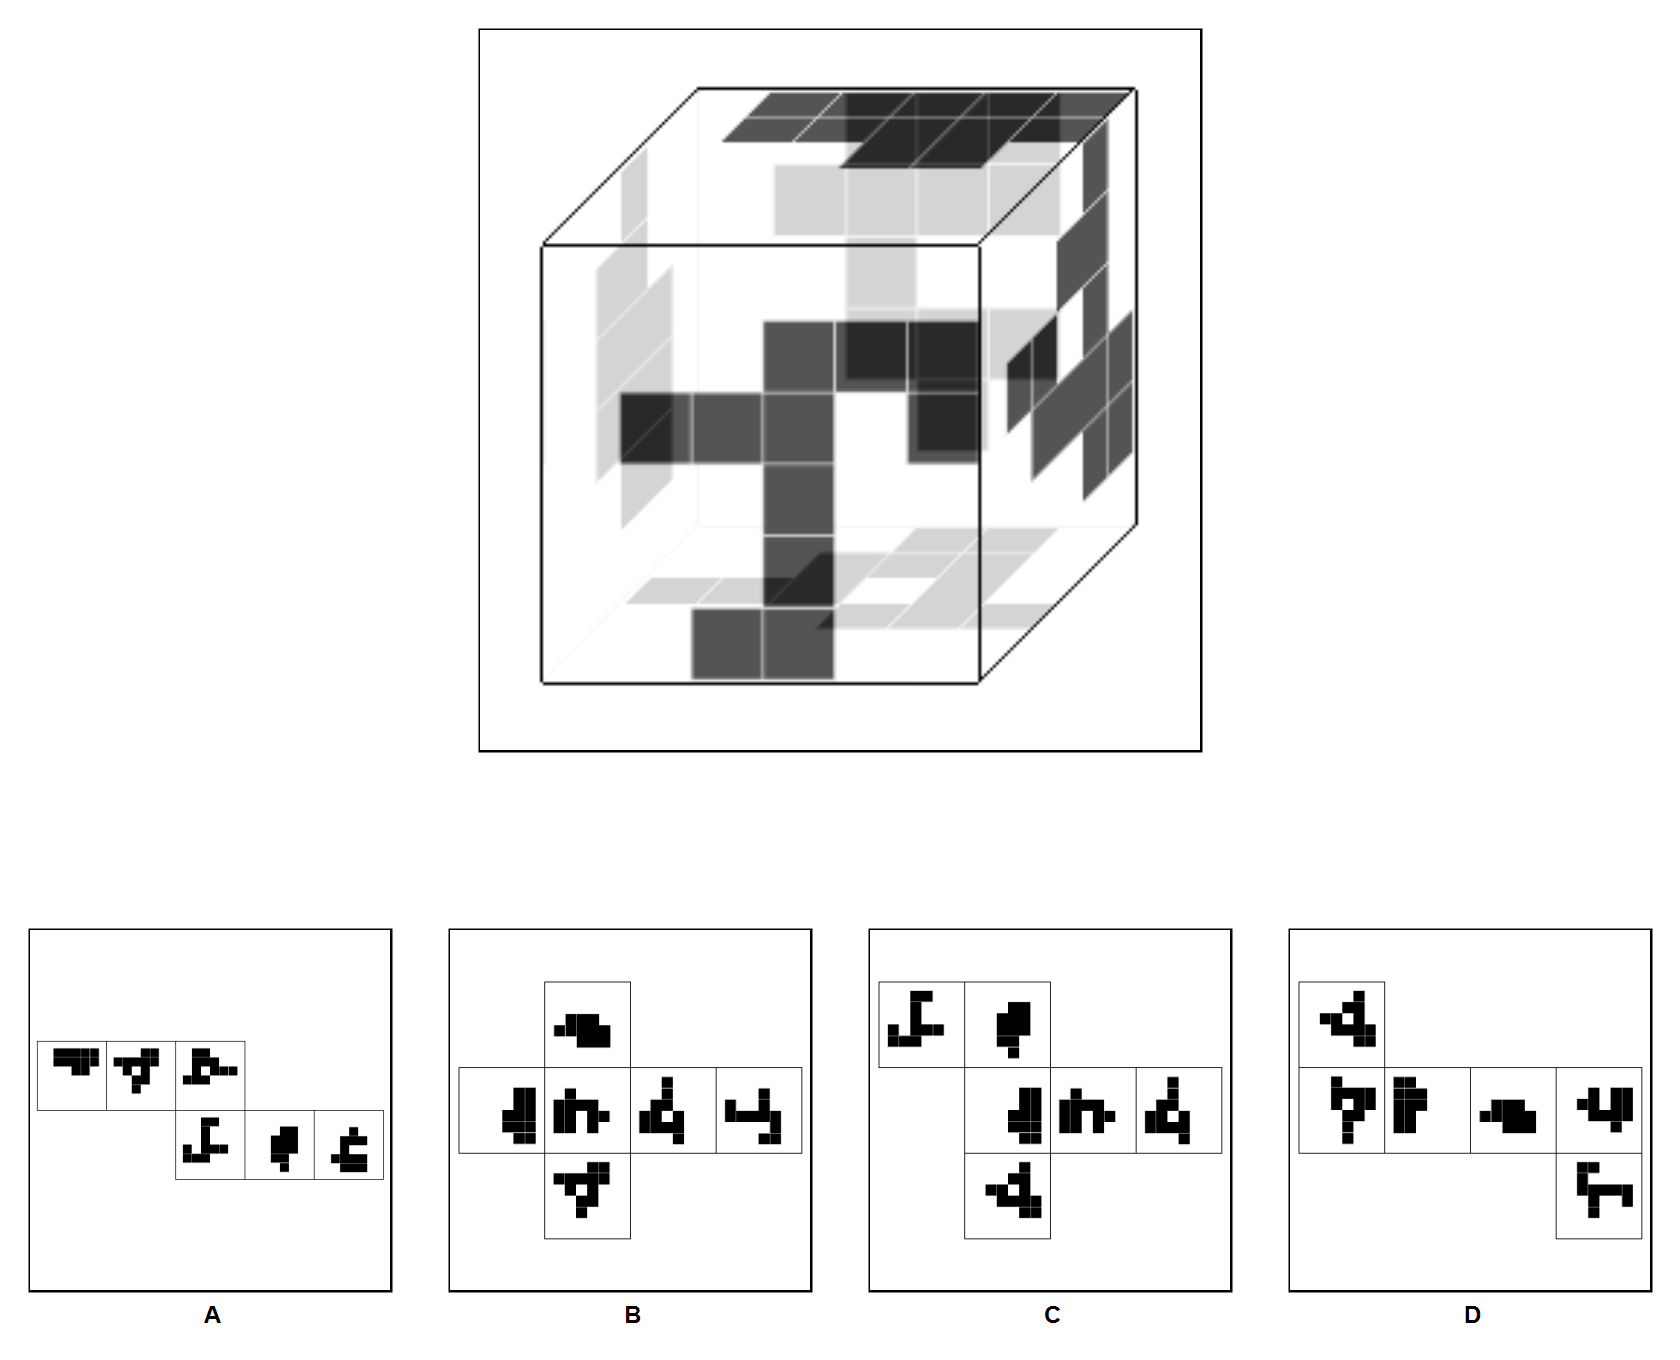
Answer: D